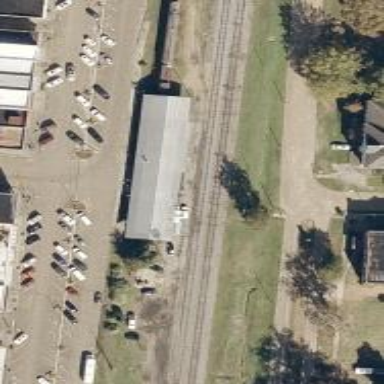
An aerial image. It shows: Historic railway station.